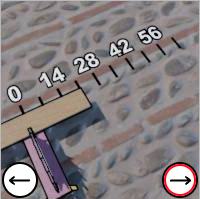
Task: length
Answer: 21
First scale value: 14.0